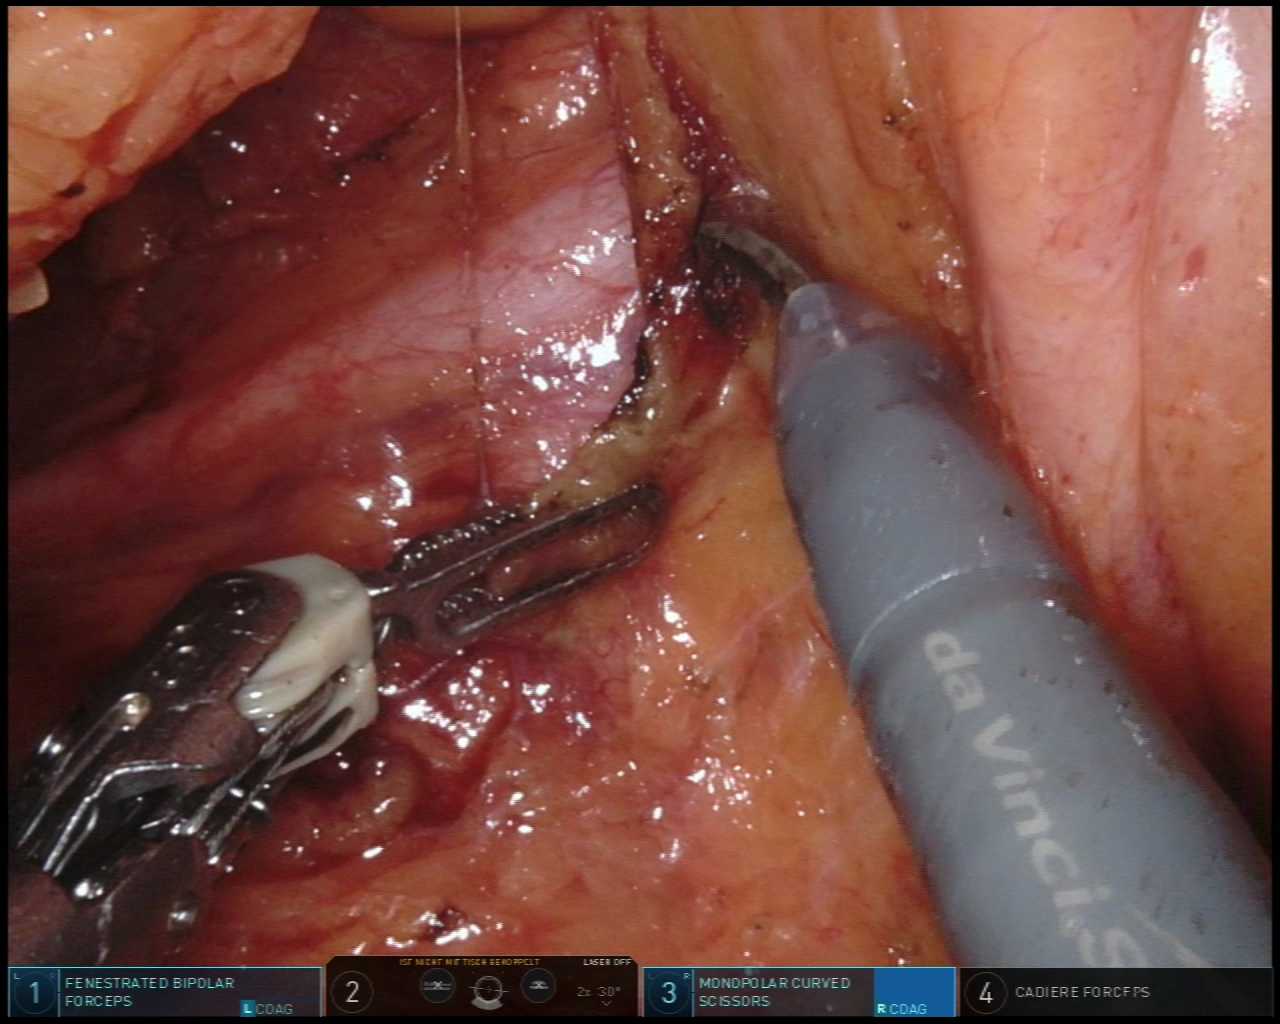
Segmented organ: ureter
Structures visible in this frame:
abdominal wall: no
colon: no
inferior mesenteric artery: no
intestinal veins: no
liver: no
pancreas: no
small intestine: no
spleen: no
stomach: no
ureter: yes
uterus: no
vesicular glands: no